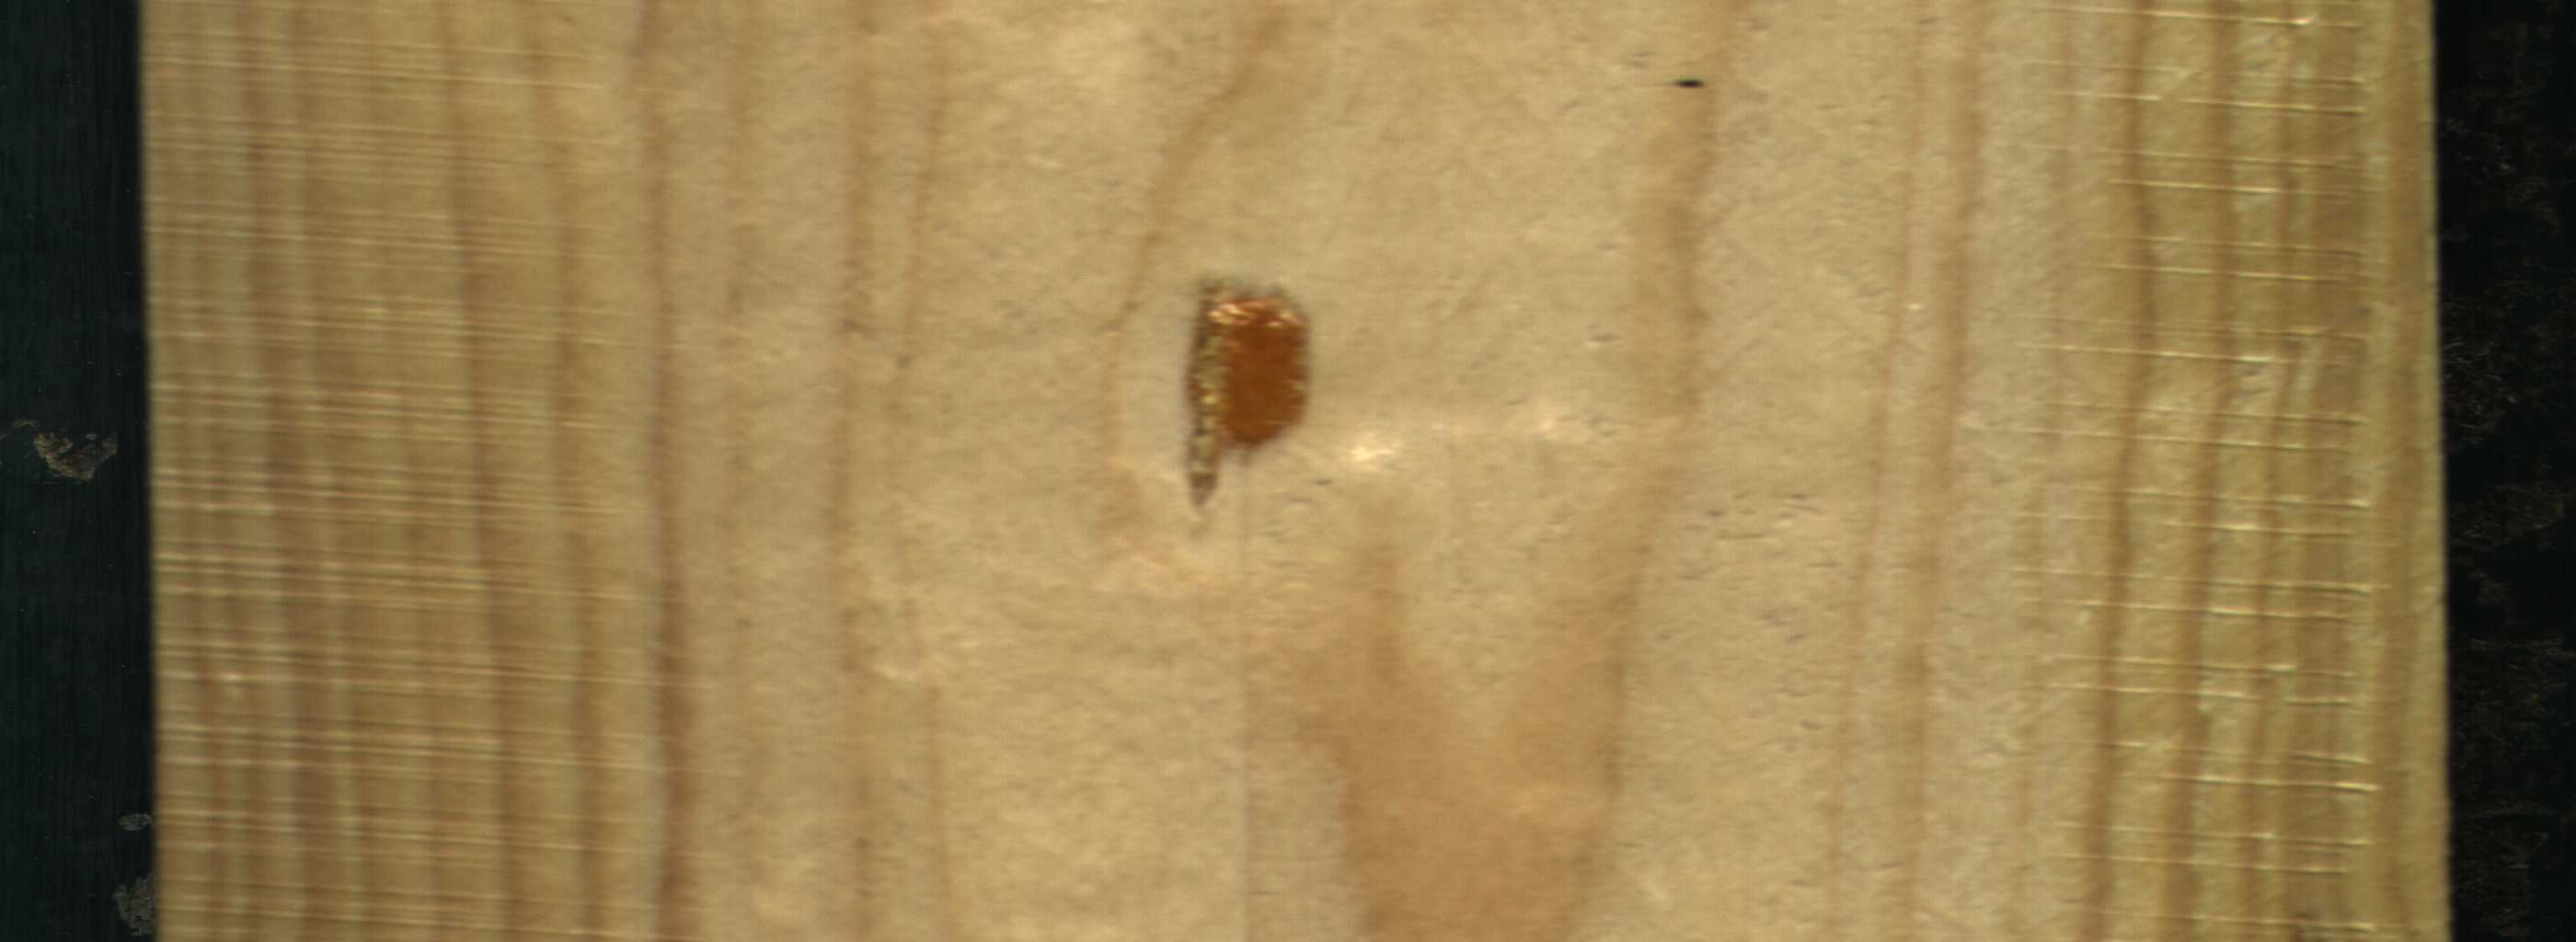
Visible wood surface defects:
resin